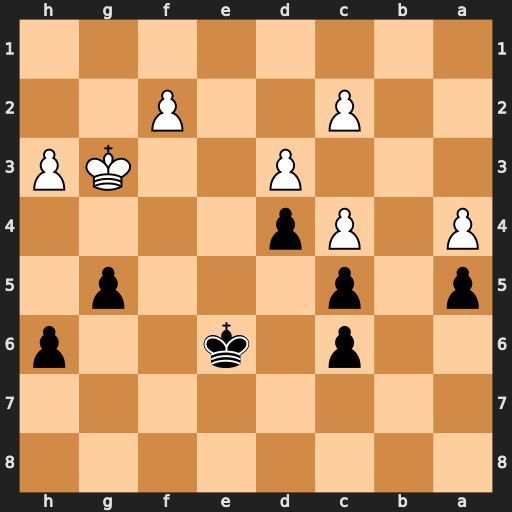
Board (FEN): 8/8/2p1k2p/p1p3p1/P1Pp4/3P2KP/2P2P2/8
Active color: b
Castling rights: -
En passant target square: -
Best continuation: Kf5 f4 gxf4+